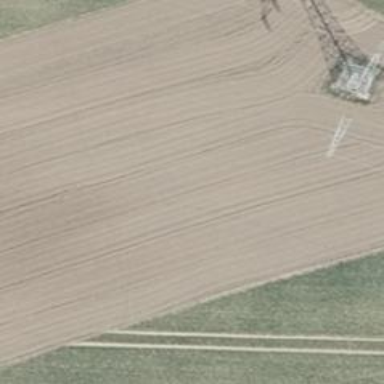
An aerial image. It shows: Three power lines with cables.